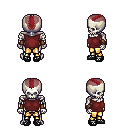
a pixel art fantasy rpg character, male body template, skeleton, maroon sleeveless shirt, gold greaves, brunette short mohawk hairstyle, leather bracers, ghillies, four views (front, back, left, right), 2x2 character sprite sheet, small pixel art, hard edges, no anti-aliasing